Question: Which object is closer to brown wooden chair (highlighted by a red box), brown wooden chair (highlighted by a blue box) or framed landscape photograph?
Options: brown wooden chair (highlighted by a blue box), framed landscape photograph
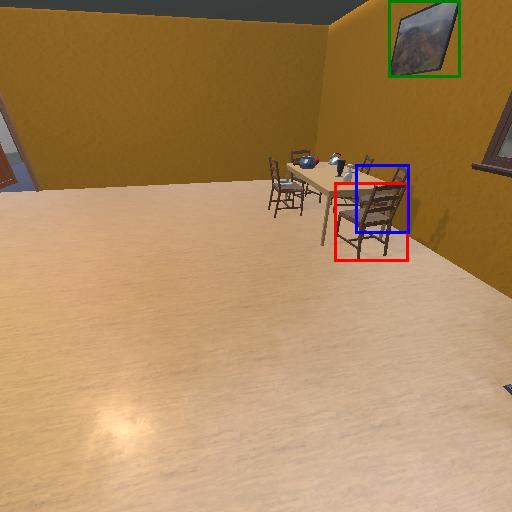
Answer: brown wooden chair (highlighted by a blue box)